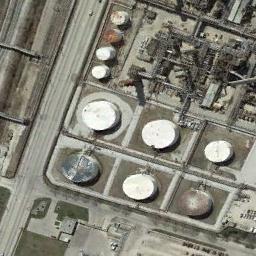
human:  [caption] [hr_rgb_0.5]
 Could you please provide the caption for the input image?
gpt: There are many buildings beside the storage tanks .

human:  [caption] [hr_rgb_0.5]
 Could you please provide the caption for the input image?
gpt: There are five storage tanks on the side of the white house .

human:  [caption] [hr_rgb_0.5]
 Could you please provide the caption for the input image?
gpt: There are many neatly arranged storage tanks and many pipelines in the factory .

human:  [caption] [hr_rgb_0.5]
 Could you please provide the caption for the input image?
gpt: There are big and small white storage tanks on the bare land .

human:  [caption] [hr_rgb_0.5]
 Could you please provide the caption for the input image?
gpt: There are several storage tanks and pipelines .